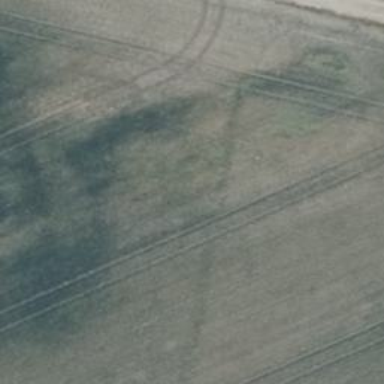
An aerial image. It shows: Hunting stand.